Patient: sex F, age 36
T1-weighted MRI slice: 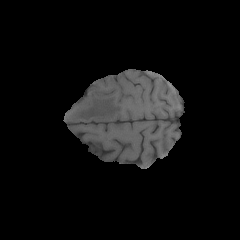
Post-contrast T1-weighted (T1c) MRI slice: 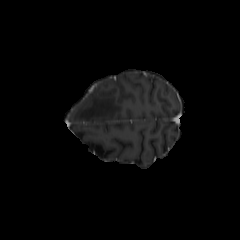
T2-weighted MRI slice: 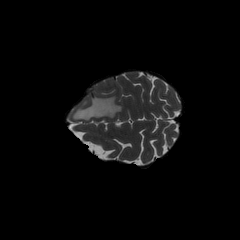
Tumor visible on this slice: yes
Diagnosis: Glioblastoma, IDH-wildtype
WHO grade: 4